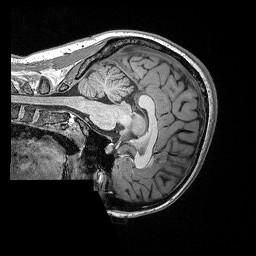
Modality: T1w
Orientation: sagittal
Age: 24
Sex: female